Question: I want to export data tables to PDF.
I'm using Yii2 Framework, PHP version 7.3 and use Mpdf plugin.
I think the code is correct, because it doesn't show any error information when I click the button to export to PDF, the page spends a long time loading, and in the end, it just displays "can't reach the page".
This problem also happens when I try to download files from my local directory.
Here is the code:
The controller:
'''
public function actionExportPdf()
{
$searchModel = new BelanjaSearch();
$dataProvider = $searchModel->search(Yii::$app->request->queryParams);
$html = $this->renderPartial('_pdf', ['dataProvider' => $dataProvider]);
$mpdf = new \mpdf('c', 'A4', '', '', 0, 0, 0, 0, 0, 0);
$mpdf->SetDisplayMode('fullpage');
$mpdf->list_indent_first_level = 0; // 1 or 0 - whether to indent the first level of a list
$mpdf->WriteHTML($html);
$mpdf->Output();
exit;
}
'''
pdf.php
'''
<!DOCTYPE html>
<html>
<head>
<title>Print</title>
<style>
.page {
padding: 2cm;
}
table {
border-spacing: 0;
border-collapse: collapse;
width: 100%;
}
table td,
table th {
border: 1px solid #ccc;
}
table th {
background-color: red;
}
</style>
</head>
<body>
<div class="page">
<h1>Belanja</h1>
<table border="0">
<tr>
<th>No</th>
<th>Jenis Belanja</th>
<th>Subjenis Belanja</th>
<th>Barang</th>
<th>Jumlah</th>
<th>Satuan</th>
<th>Harga</th>
<th>Jumlah Harga</th>
</tr>
<?php
$no = 1;
foreach ($dataProvider->getModels() as $bar) {
?>
<tr>
<th><?= $no++ ?></th>
<th><?= $bar->jenis_belanja ?></th>
<th><?= $bar->subjenis_belanja ?></th>
<th><?= $bar->barang_belanja ?></th>
<th><?= $bar->jumlah_barang ?></th>
<th><?= $bar->satuan_barang ?></th>
<th><?= $bar->harga_satuan ?></th>
<th><?= $bar->jumlah_harga ?></th>
</tr>
<?php } ?>
</table>
</div>
</body>
</html>
'''

I already checked the server connection, and it's all good, there's no problem.
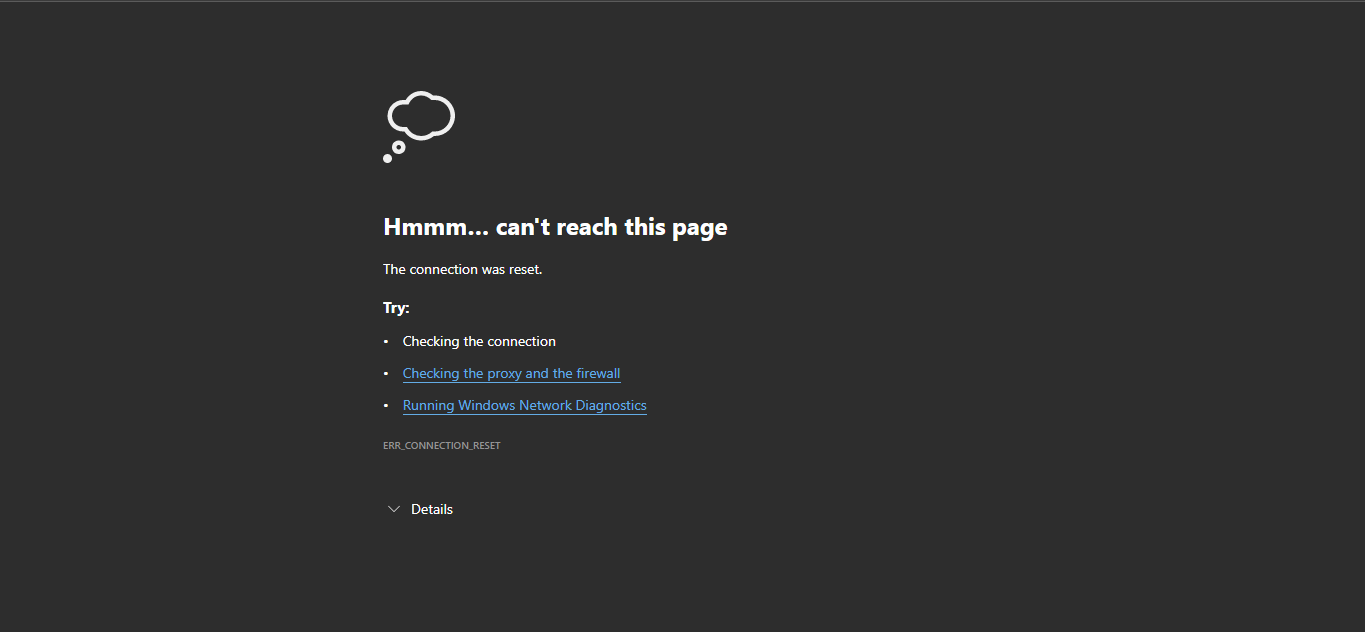
Answer: You are not returning anything, just exiting, so the browser will wait for a response until the value of 'timeout' is reached and then let you know that it couldn't reach the server, which is the conclusion that it reached because it never got a response.
Since you are using directly, you should be able to use the <URL> method to return the PDF data to the browser directly as the response.
'''
public function actionExportPdf()
{
$searchModel = new BelanjaSearch();
$dataProvider = $searchModel->search(Yii::$app->request->queryParams);
$html = $this->renderPartial('_pdf', ['dataProvider' => $dataProvider]);
$mpdf = new \mpdf('c', 'A4', '', '', 0, 0, 0, 0, 0, 0);
$mpdf->SetDisplayMode('fullpage');
$mpdf->list_indent_first_level = 0; // 1 or 0 - whether to indent the first level of a list
$mpdf->WriteHTML($html);
// Change the next two lines
return $mpdf->Output();
}
'''
Note that I haven't tried this, I use the <URL> instead of using MPDF directly, but what you have should work .
If that does not work, you could update your project to use the wrapper, then construct the PDF like a widget, there is an example <URL>, in your case it would be something like this:
'''
use kartik\mpdf\Pdf;
...
public function actionExportPdf()
{
$searchModel = new BelanjaSearch();
$dataProvider = $searchModel->search(Yii::$app->request->queryParams);
$html = $this->renderPartial('_pdf', ['dataProvider' => $dataProvider]);
$pdf = new Pdf([
// set to use core fonts only
'mode' => Pdf::MODE_CORE, // Or Pdf::MODE_UTF8
//Name for the file
'filename' => Yii::t('app', 'document.pdf'),
// A4 paper format
'format' => Pdf::FORMAT_A4,
// portrait orientation
'orientation' => Pdf::ORIENT_PORTRAIT,
// stream to browser inline
'destination' => Pdf::DEST_BROWSER,
// your html content input
'content' => $html,
// format content from your own css file if needed or use the
// enhanced bootstrap css built by Krajee for mPDF formatting
'cssFile' => '@cssPath/pdf-document.css',
// any css to be embedded if required
'cssInline' => '',
// set mPDF properties on the fly
'options' => [
'title' => Yii::t('app', 'document.pdf'),
'autoScriptToLang' => true,
'autoLangToFont' => true
],
// call mPDF methods on the fly
'methods' => [
'SetHeader'=>[$document->getNamei18n()],
'SetFooter'=>['{PAGENO}'],
],
]);
return $pdf->render();
}
'''
Kartik has a <URL>.